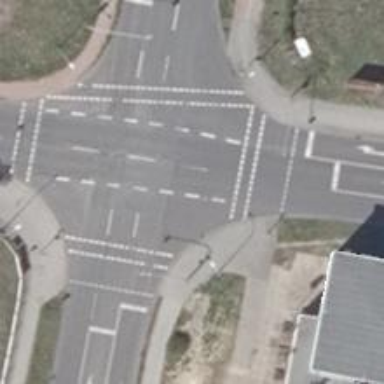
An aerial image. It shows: Road with traffic signals.